Brain MRI, t1w sequence, axial 2D slice.
Patient: age 43, sex F, weight 95 kg, height 1.95 m
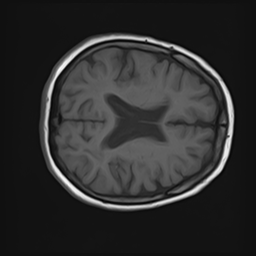